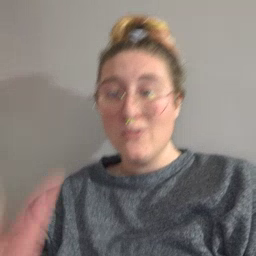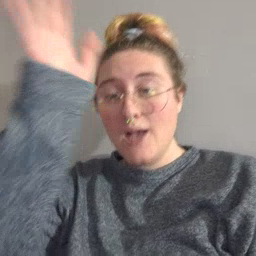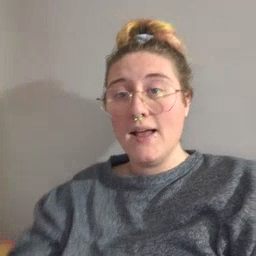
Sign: grandpa